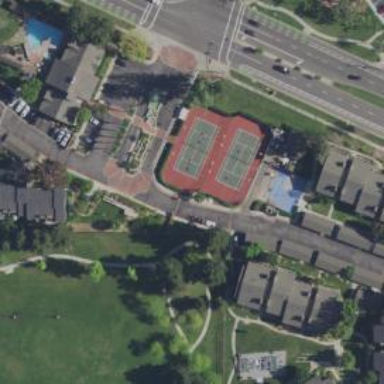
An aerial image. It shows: Basketball court in the leisure land pitch.